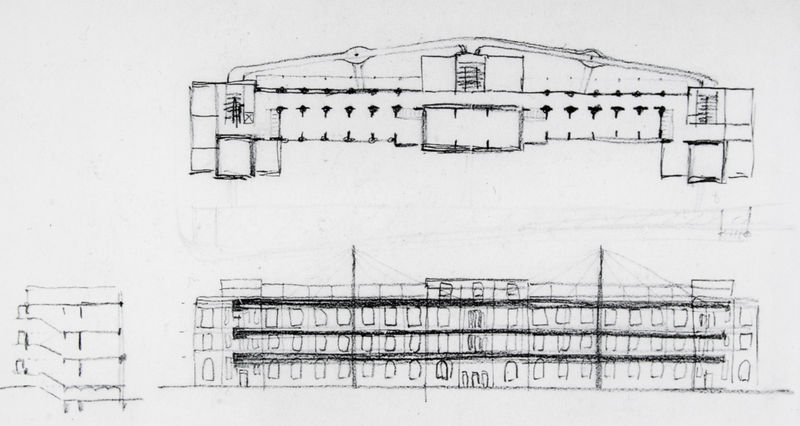
Titel: Entwurfsvariante für die Erweiterung der staatlichen Kunstakademie Düsseldorf
Künstler: Karl Wimmenauer
Standort: Düsseldorf
Institution: Staatliche Kunstakademie
Schlagwörter: flügel, hand, grob, fenster, pfeiler, schwarz, skizze, säulen, weiss, zeichnung, zimmer, dach, gebäude, haus, schloss, architektur, renaissance, vorbau, ansicht, fassade, moderne, modern, linien, türe, seile, treppe, treppen, detail, symmetrie, aufgang, anbau, aufsicht, wände, eingang, palast, kohle, draufsicht, symmetrisch, schnitt, bleistift, räume, entwurf, schema, risalit, mauern, treppenhaus, etagen, geschosse, plan, streben, querschnitt, klassizistisch, grundriss, aufriss, etage, vorzeichnung, längsschnitt, hauptbau, decken, drei stockwerke, zweo, stützkonstruktion, colloseum, hale, abspannung, tragwerk